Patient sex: M
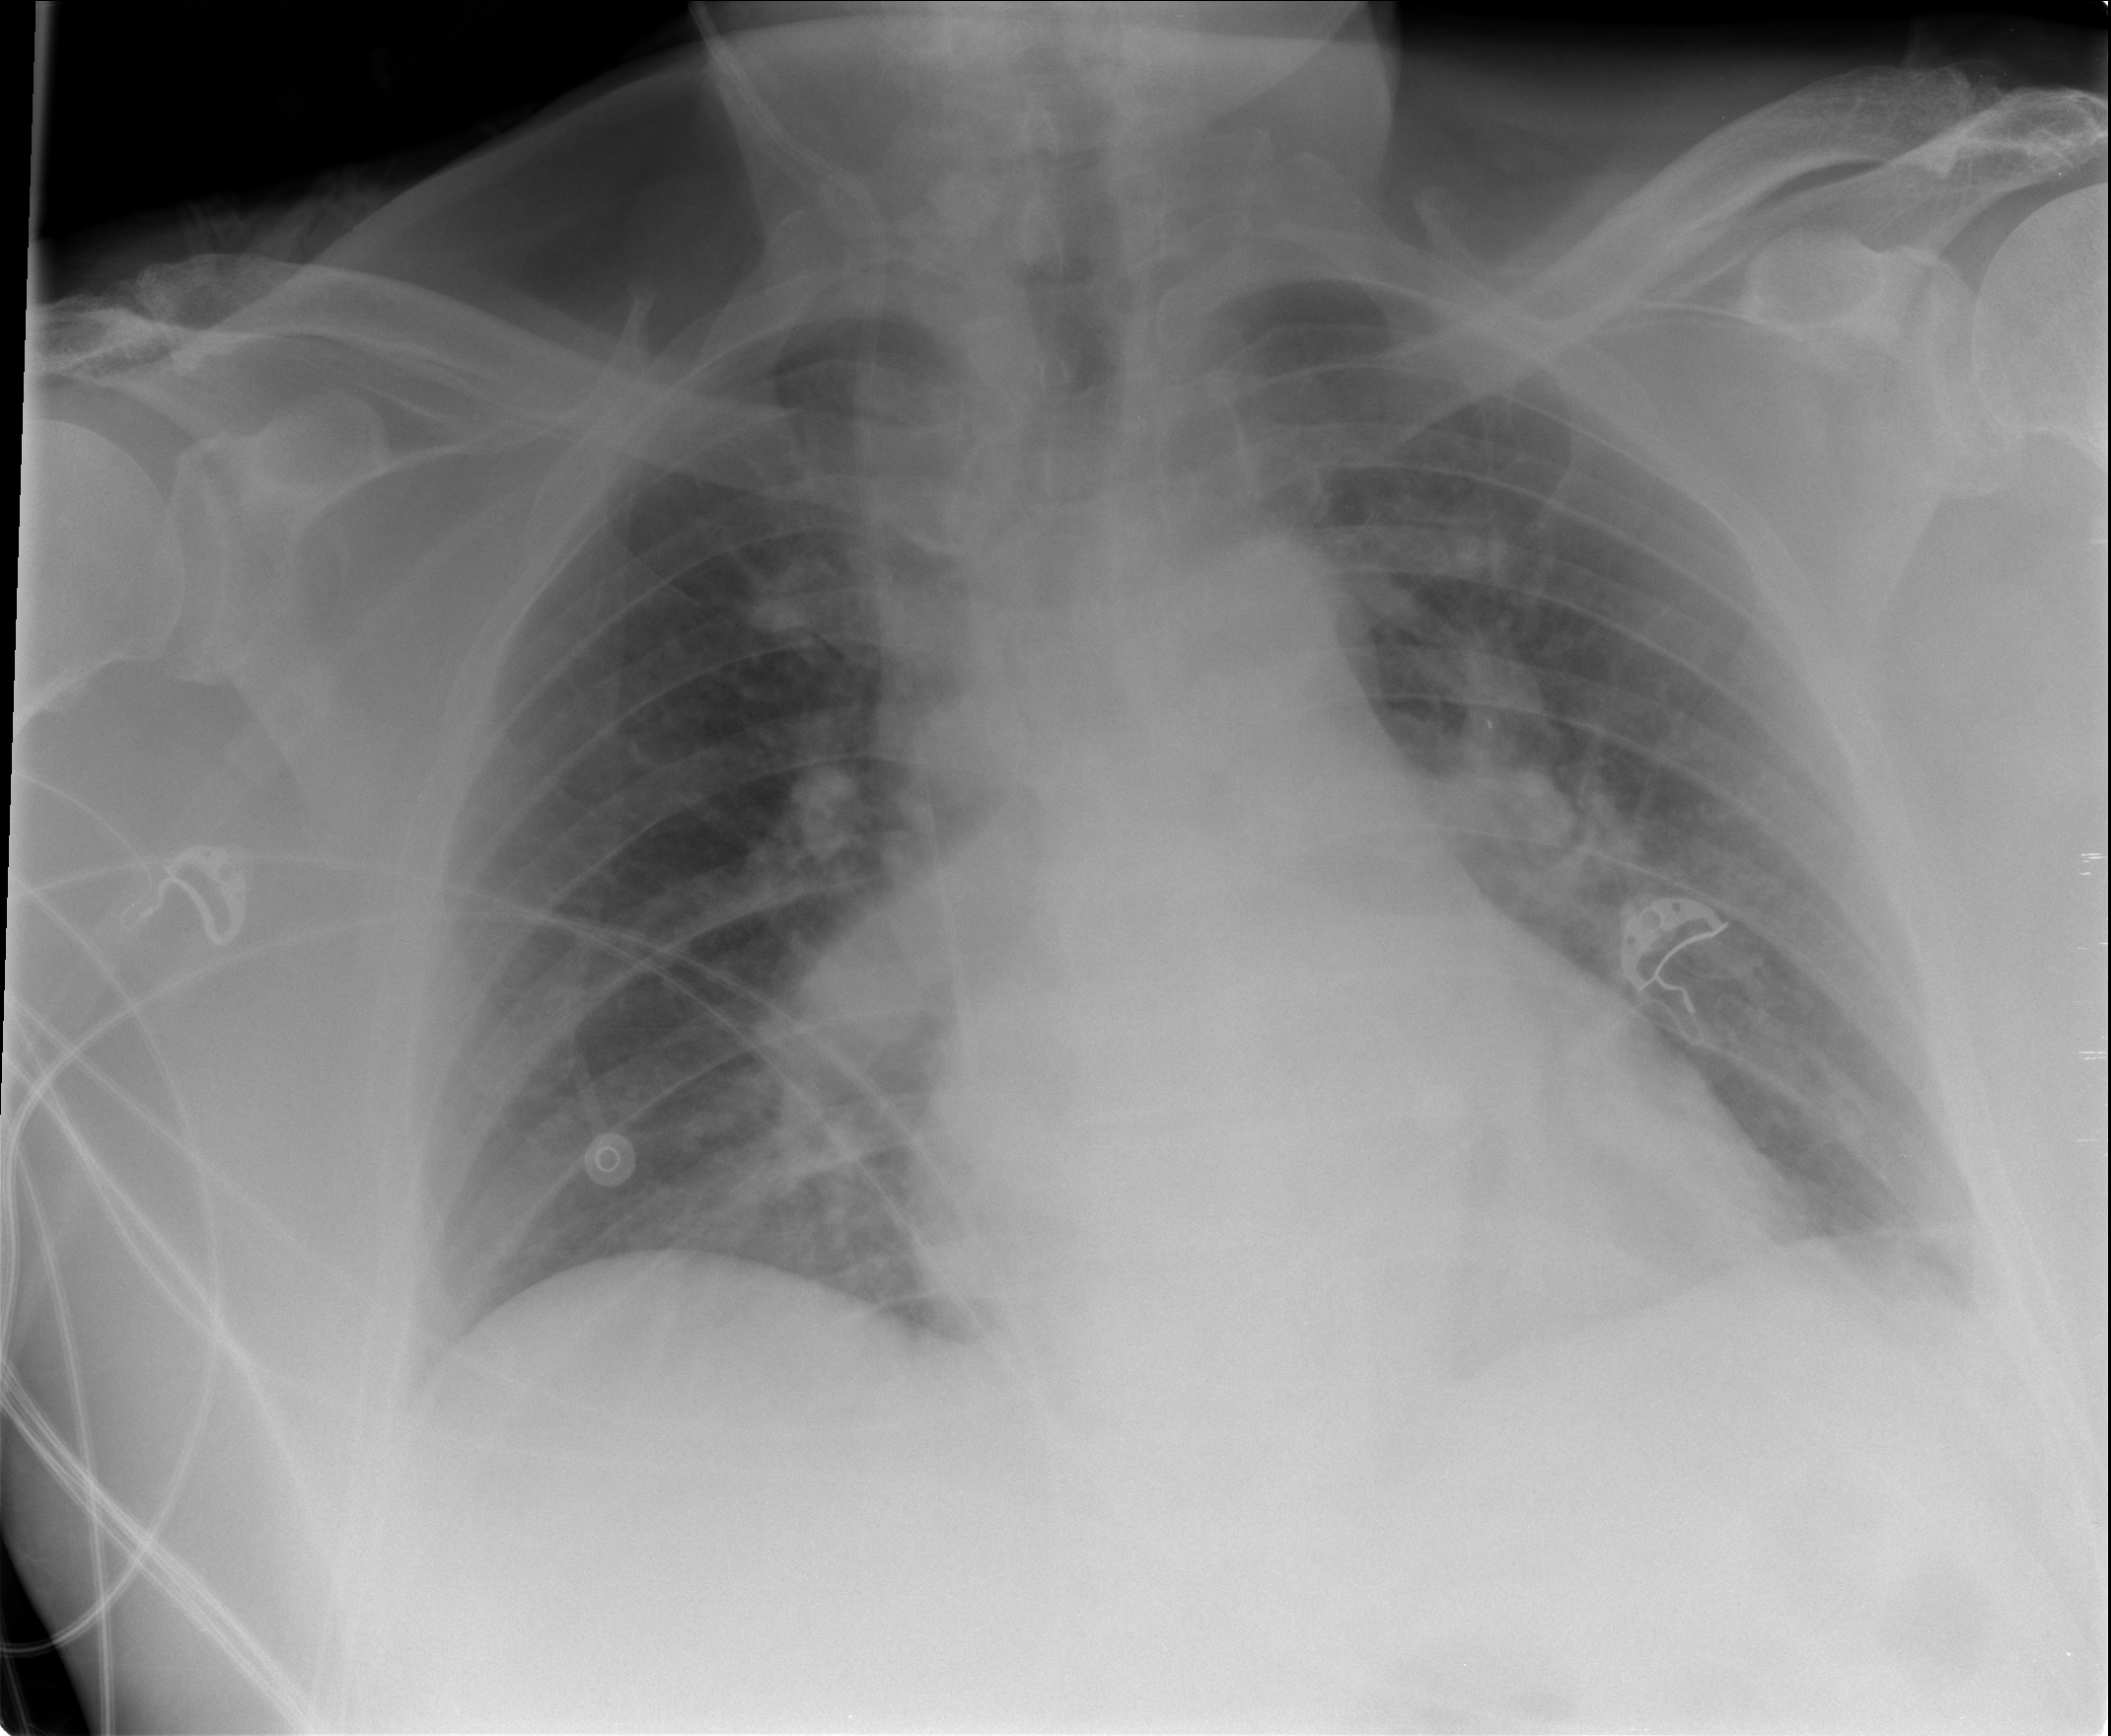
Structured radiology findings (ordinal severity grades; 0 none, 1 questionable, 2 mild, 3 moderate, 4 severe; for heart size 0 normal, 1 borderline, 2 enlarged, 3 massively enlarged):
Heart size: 0
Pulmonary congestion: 2
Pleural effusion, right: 0
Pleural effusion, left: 2
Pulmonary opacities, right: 0
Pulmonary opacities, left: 0
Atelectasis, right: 0
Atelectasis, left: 0